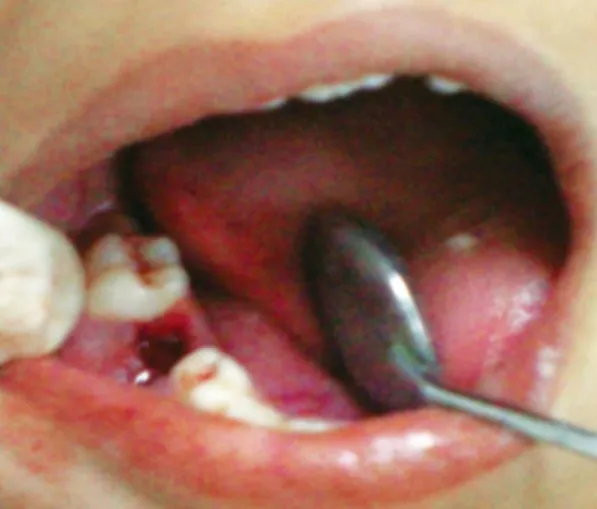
Extraction socket.
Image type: medical_photograph (oral_photograph)